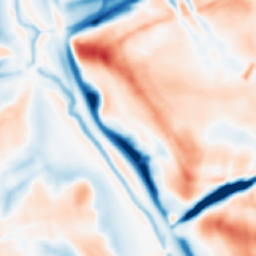
Category: multiscale
Decomposition family: dog_multiscale
Decomposition parameters: sigma_ratio: 1.6
n_scales: 4
base_sigma: 2
Upsampling method: area
Upsampling parameters: scale: 2
Upsampling scale: 2